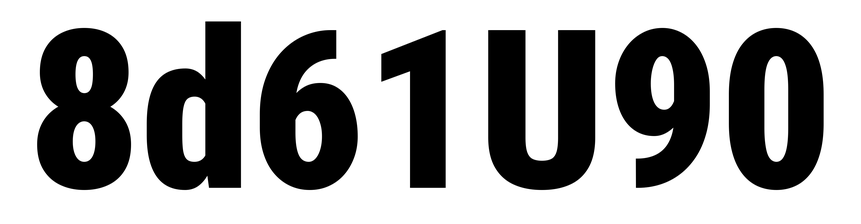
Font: Roboto_Condensed_Black